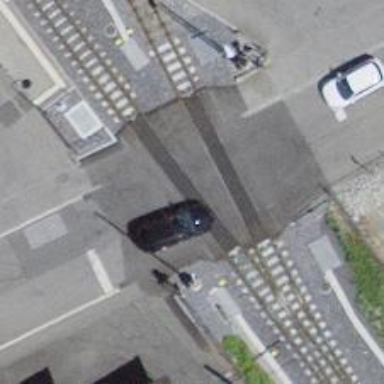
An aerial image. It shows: Railway level crossing.